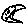
Label: moon